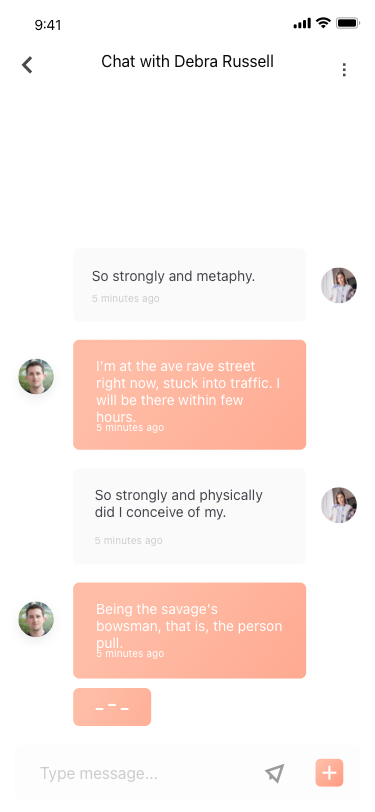
Text in this UI design:
So strongly and metaphy.
5 minutes ago
So strongly and physically did I conceive of my.
5 minutes ago
I’m at the ave rave street right now, stuck into traffic. I will be there within few hours.
5 minutes ago
Being the savage's bowsman, that is, the person pull.
5 minutes ago
Type message...
Chat with Debra Russell